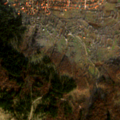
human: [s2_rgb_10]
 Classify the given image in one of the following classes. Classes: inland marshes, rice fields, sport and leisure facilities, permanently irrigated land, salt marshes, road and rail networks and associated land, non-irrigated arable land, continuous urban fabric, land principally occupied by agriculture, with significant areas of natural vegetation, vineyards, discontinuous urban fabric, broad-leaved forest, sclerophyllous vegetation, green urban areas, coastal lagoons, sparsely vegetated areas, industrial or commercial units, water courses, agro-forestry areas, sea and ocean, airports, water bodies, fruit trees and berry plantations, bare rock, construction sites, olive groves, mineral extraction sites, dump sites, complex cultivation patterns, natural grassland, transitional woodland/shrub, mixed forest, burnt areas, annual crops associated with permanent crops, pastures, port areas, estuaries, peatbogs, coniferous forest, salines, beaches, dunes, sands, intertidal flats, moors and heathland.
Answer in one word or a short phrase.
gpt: discontinuous urban fabric, complex cultivation patterns, land principally occupied by agriculture, with significant areas of natural vegetation, broad-leaved forest, coniferous forest, mixed forest, natural grassland